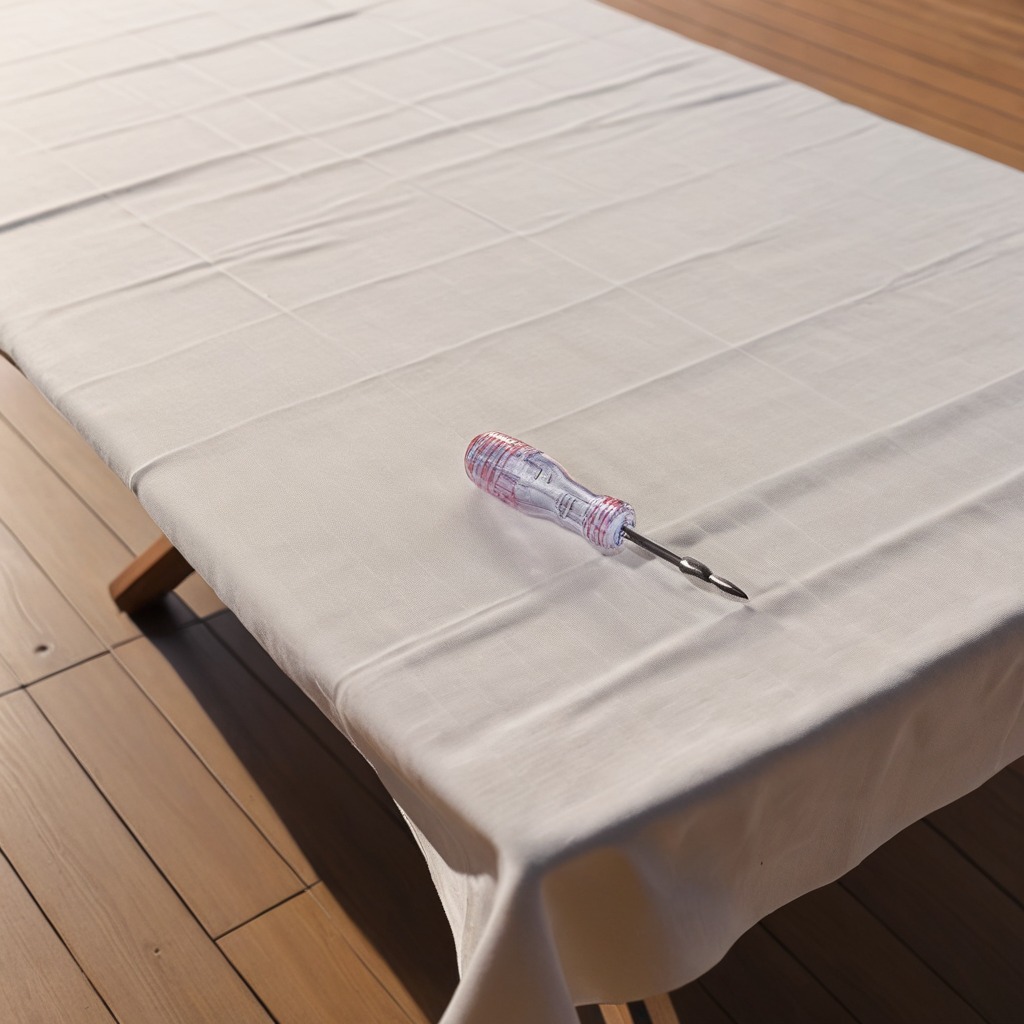
A screwdriver lying on a wooden table in an outdoor workshop during daytime bright natural light soft shadows worn but beneath the cloth.